Question: I'm making some calculations based on quantmod for some stocks.
Below I prepared a very simple example to reflect what I'd like to do which is at this time select some cells based on date, for example yesterday.
'''
library(quantmod)
getSymbols("BAC", from="2018-06-18", src="yahoo")
'''
As a result I get the following:

Now I'd like to make some calculations with the volume of yesterday so I wonder if something like this could work:
'''
# I would like to multiply yesterday's volume for 1.05.
Vol_k <- (BAC$BAC.Volume Sys.Date()-1) * 1.05
'''
How do I use sys.date here to indicate and select the volume cell of yesterday date?
Thank you very much for any comment.
V.
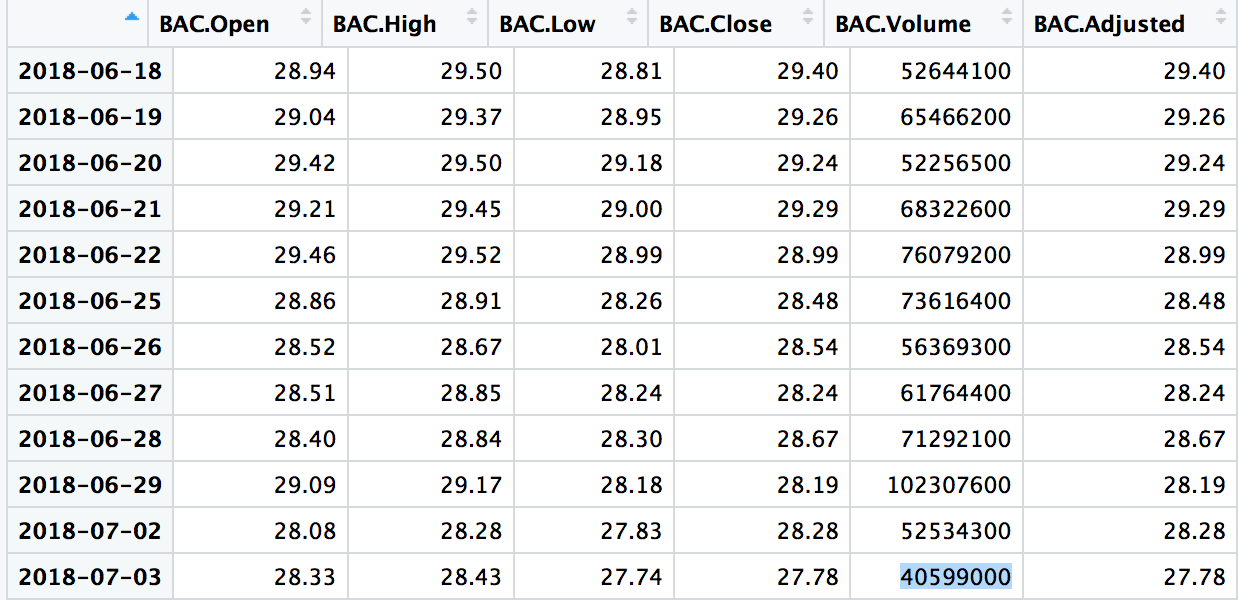
Answer: When I pulled this data, I don't get anything for yesterday being the 4th July (timezone I assume, or maybe due to public holiday in US?) so I did it for 2 days ago.
'''
BAC[Sys.Date() - 2, "BAC.Volume"]
'''
should give you the desired result of the volume. Did a bit of research (<URL>
'''
last(BAC, '1 day')$BAC.Volume
'''
should give you the last day, regardless of weekends/ holidays